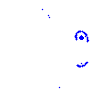
Particle: pion